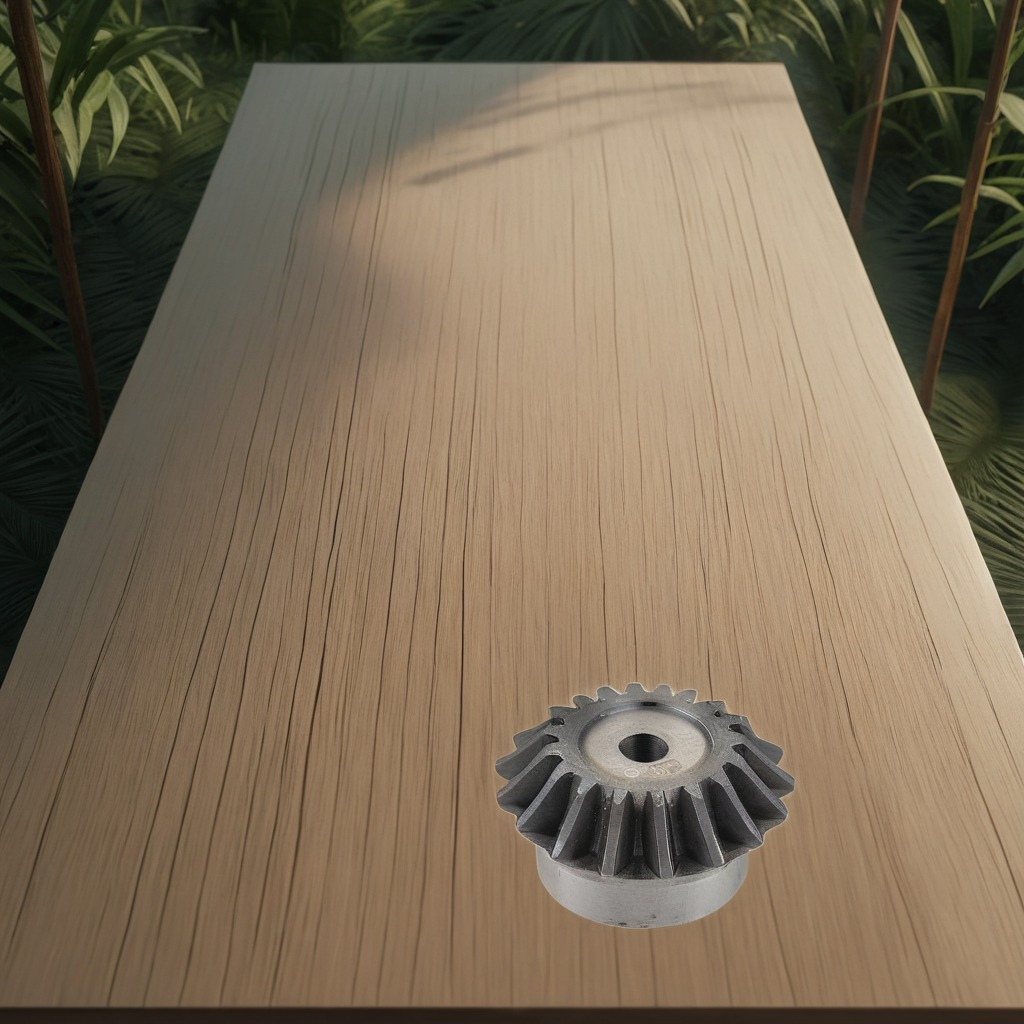
A steel gear with teeth is lying on the wooden table.